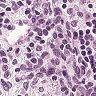
Metastatic tissue present: no